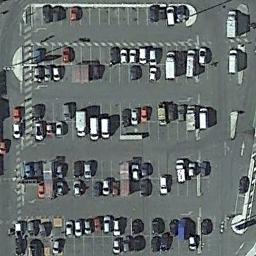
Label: parking_lot